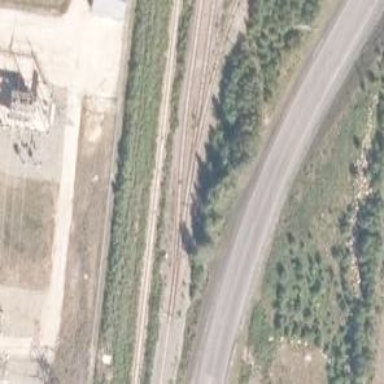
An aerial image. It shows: Wedge is used for the railway derail.